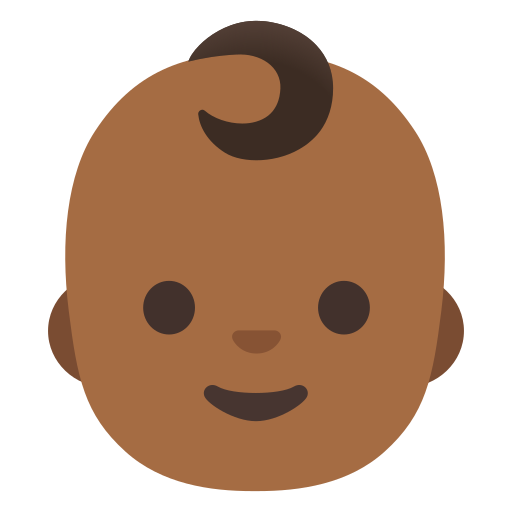
Emoji: 👶🏾